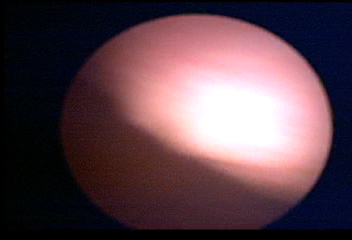
Modality: WLC
Class: Normal mucosa
Bladder cancer association: No